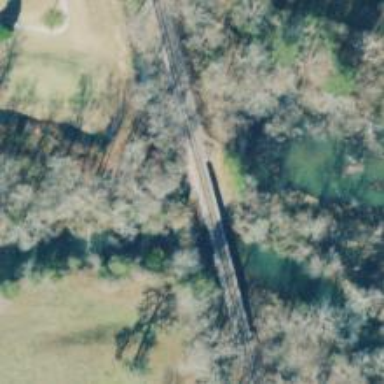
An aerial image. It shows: Bridge over railway line.